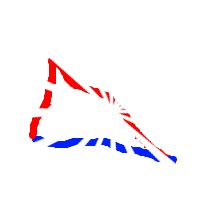
Shape: triangle